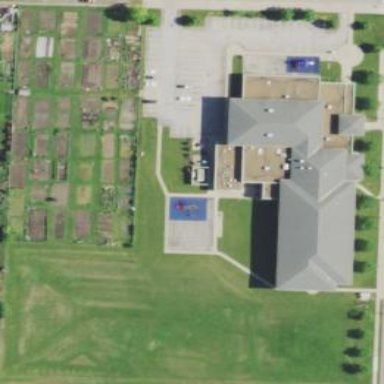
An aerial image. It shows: School.